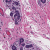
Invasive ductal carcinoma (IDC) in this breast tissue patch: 0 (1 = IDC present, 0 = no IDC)